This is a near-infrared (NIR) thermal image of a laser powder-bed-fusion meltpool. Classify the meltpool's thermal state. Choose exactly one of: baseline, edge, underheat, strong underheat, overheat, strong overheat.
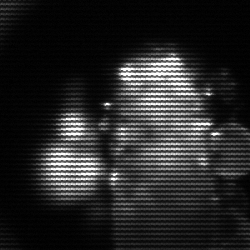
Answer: strong underheat